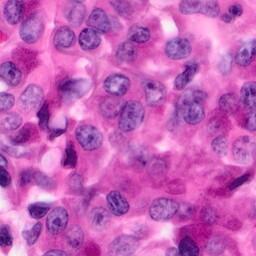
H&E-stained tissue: Pancreatic